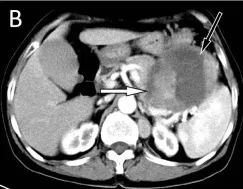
A contrast-enhanced CT scan showed that the solid components (white arrows) of the mass were slightly enhanced at the arterial.
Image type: radiology (ct)